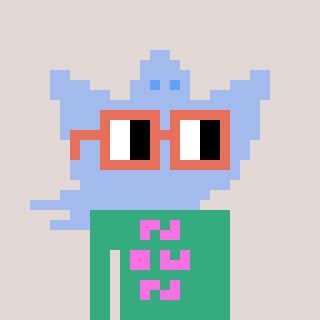
a pixel art character with square orange glasses, a ghost-B-shaped head and a teal-colored body on a warm background